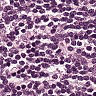
Metastatic tissue present: no